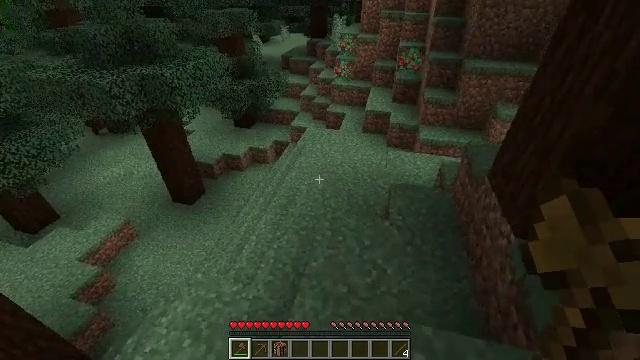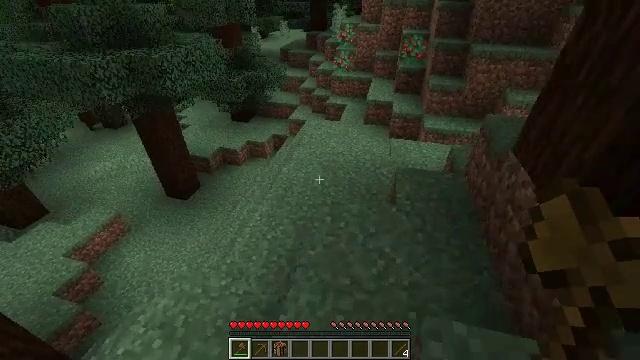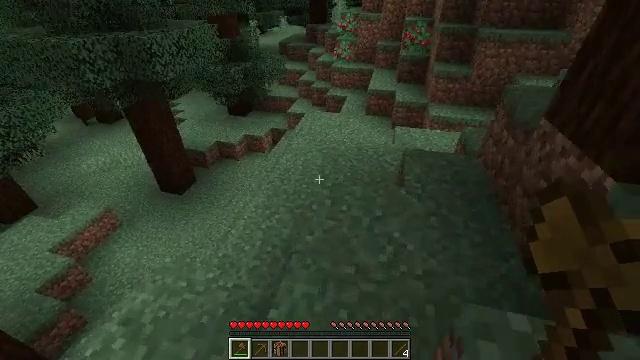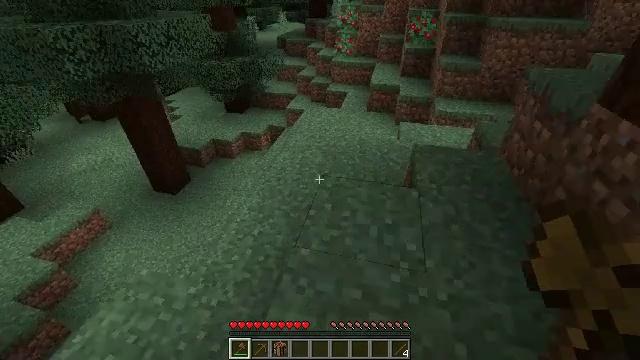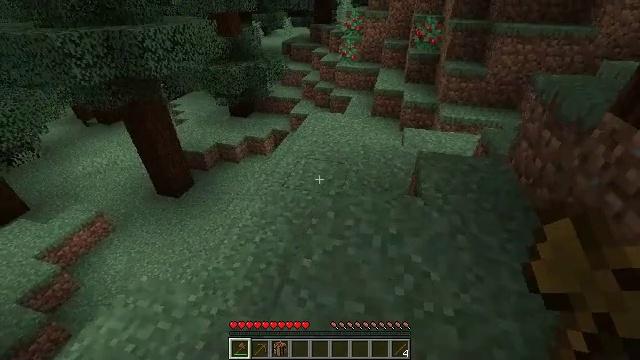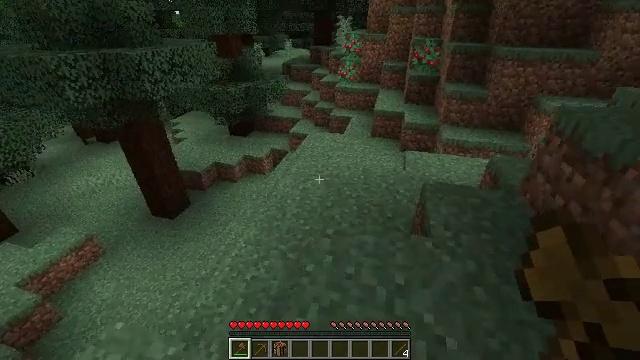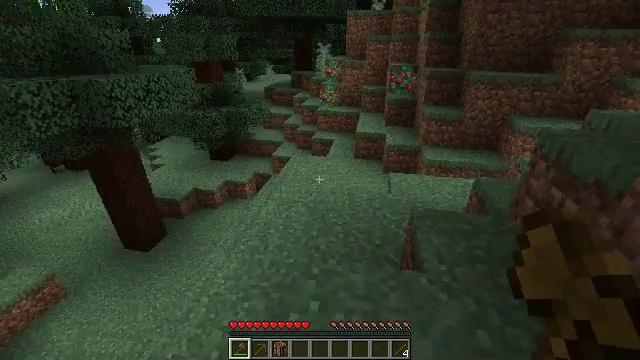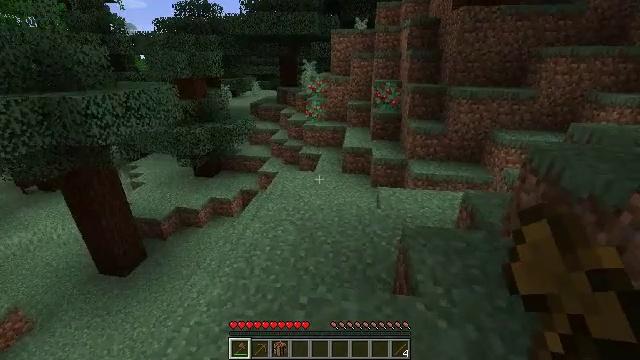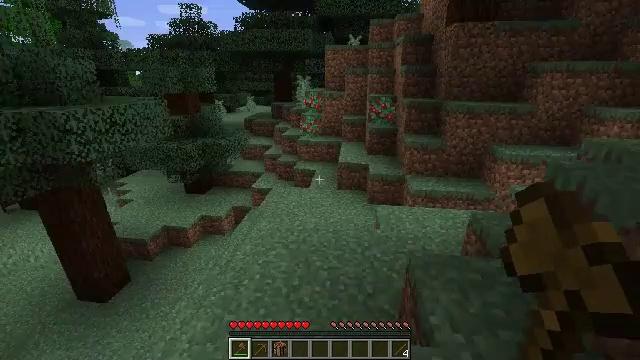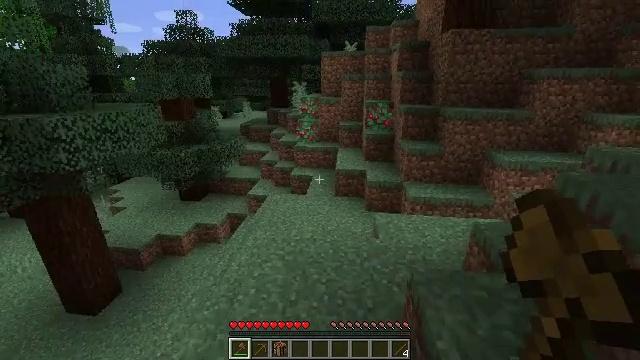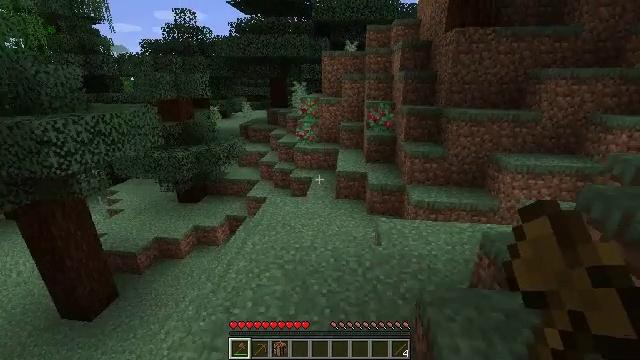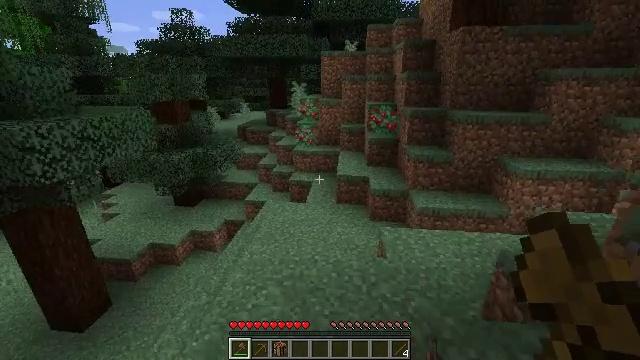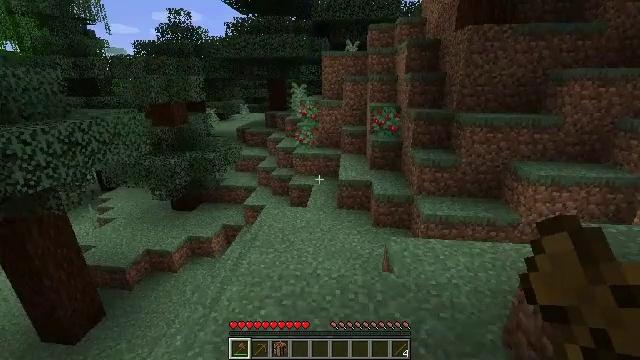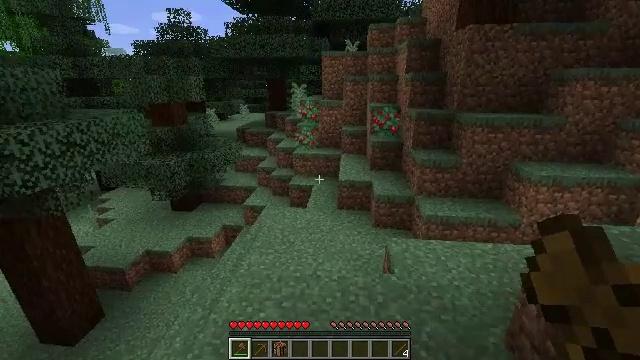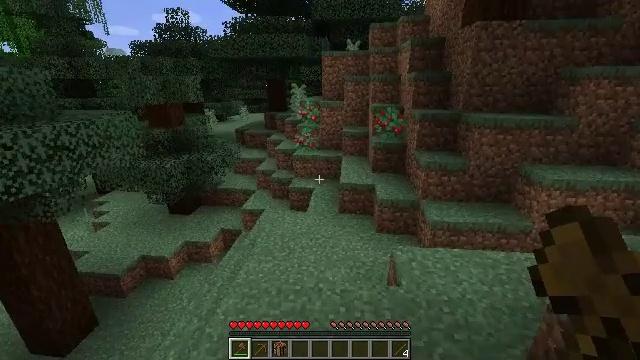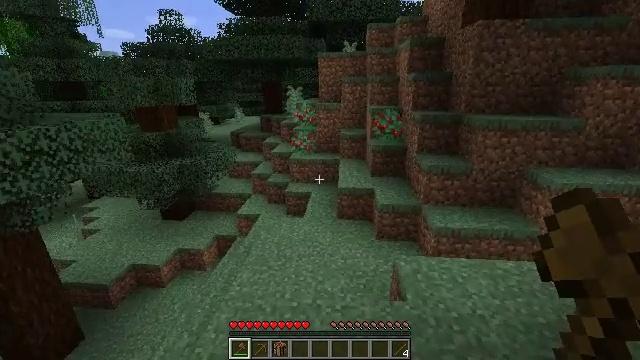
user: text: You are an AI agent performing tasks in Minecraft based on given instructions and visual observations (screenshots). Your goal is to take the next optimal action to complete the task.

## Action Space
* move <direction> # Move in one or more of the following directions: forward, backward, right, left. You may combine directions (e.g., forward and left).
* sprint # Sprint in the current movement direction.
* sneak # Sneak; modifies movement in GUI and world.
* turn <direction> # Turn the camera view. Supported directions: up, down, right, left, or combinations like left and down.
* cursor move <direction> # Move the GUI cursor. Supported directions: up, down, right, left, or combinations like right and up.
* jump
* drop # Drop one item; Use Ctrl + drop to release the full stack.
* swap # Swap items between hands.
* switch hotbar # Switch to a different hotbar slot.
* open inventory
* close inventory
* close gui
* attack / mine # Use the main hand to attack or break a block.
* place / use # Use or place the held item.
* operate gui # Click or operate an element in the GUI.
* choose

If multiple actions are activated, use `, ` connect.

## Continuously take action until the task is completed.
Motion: motion action
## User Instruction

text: Break the sweet berry bush to collect berries.
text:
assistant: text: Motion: move forward
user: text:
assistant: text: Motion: move forward
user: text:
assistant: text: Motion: move forward
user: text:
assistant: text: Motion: move forward
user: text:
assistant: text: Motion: move forward, turn up
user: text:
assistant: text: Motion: move forward, turn right and up
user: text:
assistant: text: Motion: move forward, turn right and up
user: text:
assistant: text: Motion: move forward, turn right and up
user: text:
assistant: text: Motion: move forward, turn up
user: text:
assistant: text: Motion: move forward
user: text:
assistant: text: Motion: move forward
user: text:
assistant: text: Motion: move forward
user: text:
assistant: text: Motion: move forward
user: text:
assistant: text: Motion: move forward
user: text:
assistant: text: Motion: move forward
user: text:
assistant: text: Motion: move forward, turn right
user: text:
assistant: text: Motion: move forward, turn right and up
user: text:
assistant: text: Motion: move forward, turn right and up
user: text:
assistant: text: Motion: move forward, turn right
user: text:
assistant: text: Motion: move forward, turn right
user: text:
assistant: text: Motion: move forward, turn right
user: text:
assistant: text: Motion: move forward, turn right and down
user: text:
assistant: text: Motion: move forward
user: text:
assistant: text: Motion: move forward
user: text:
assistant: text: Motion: move forward
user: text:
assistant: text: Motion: move forward
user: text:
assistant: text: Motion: move forward
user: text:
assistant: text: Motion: move forward
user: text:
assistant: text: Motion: move forward, turn right and up
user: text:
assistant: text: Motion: move forward, turn up